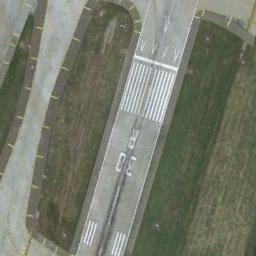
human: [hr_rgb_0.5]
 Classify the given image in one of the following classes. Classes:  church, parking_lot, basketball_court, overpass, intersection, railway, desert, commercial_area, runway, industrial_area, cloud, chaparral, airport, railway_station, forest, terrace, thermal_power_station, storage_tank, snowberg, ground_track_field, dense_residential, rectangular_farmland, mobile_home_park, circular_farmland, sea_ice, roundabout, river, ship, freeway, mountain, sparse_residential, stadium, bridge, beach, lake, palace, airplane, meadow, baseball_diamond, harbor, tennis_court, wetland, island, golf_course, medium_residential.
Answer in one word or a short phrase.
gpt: runway